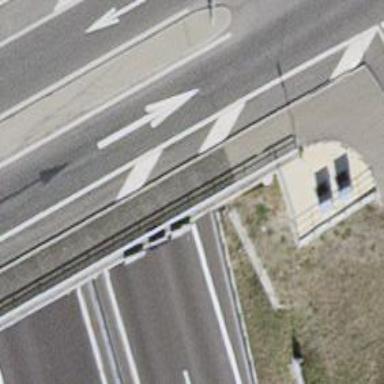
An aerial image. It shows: Sidewalk path on asphalt road that includes bridge.